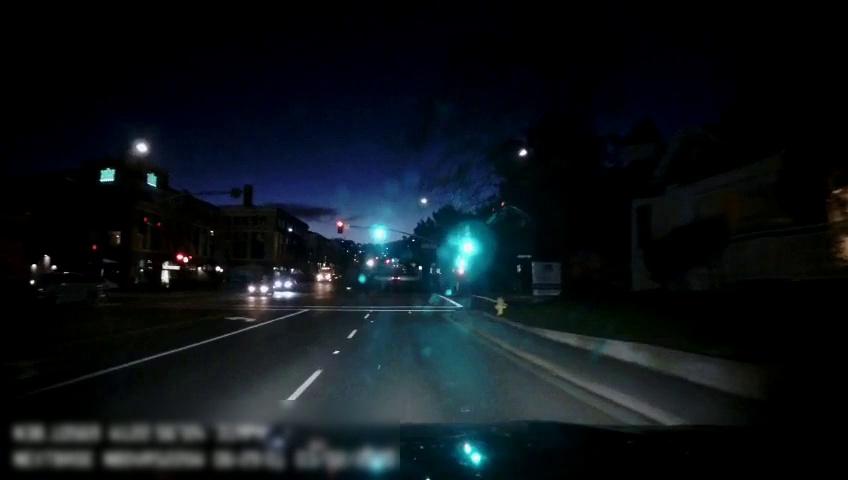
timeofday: Night
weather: Cloudy
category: Drivable Space
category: Vehicles | Car
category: Vehicles | Truck
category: Vehicles | Car
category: Vehicles | Car
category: Lanes | Current Lane
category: Lanes | Alternate Lane
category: Traffic | Lights
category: Traffic | Lights
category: Traffic | Lights
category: Traffic | Lights
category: Traffic | Lights
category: Traffic | Lights
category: Traffic | Lights
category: Traffic | Signs